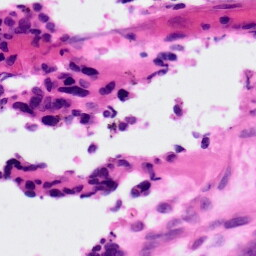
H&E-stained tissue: Ovarian